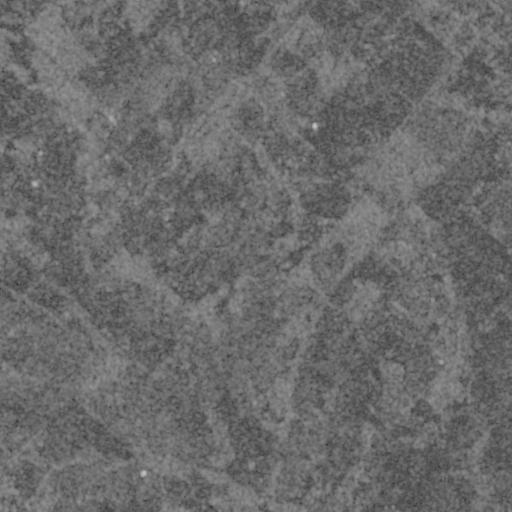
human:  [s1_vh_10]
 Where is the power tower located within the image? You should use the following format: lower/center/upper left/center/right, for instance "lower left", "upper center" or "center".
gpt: The power tower is located in the lower left of the image.
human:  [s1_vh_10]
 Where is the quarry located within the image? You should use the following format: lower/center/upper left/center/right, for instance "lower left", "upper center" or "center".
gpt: There is no quarry in the image.

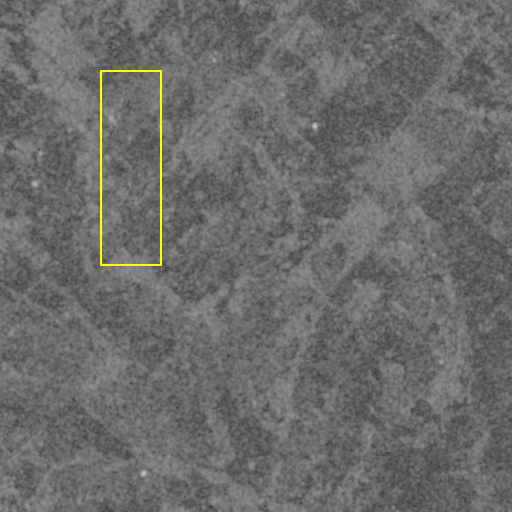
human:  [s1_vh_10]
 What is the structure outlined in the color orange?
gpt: There is no orange outline.
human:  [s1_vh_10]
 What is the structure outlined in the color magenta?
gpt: There is no structure outlined in magenta.